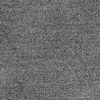
Atmospheric dust classification: dusty